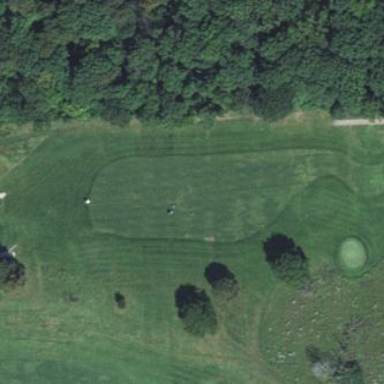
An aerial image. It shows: Well-maintained grassy area known as fairway on golf course.